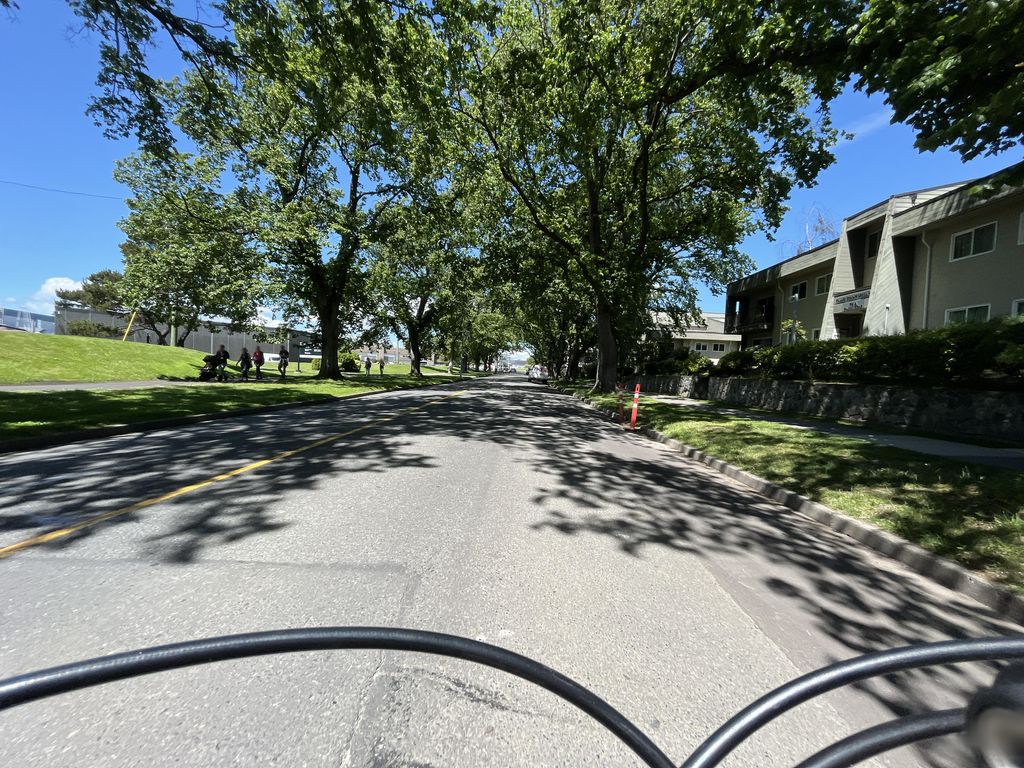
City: victoria